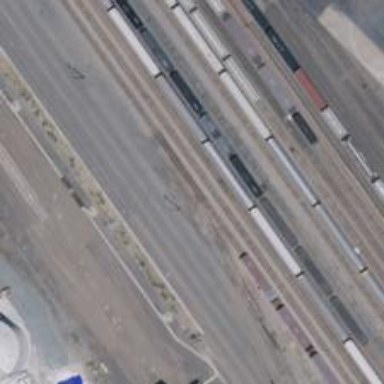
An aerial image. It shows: Railway yard used for servicing trains.